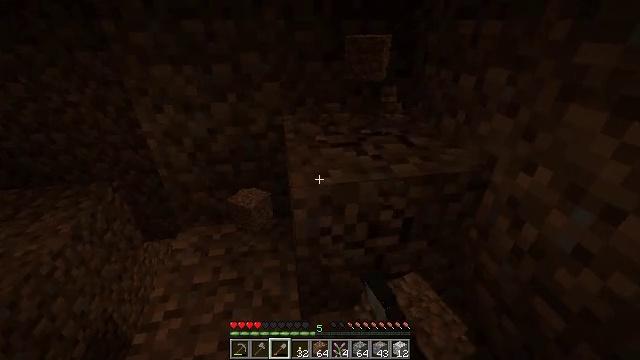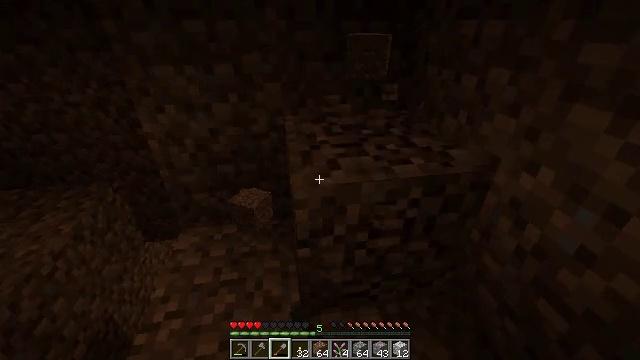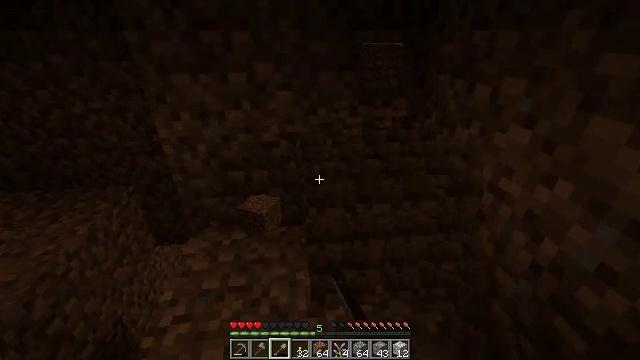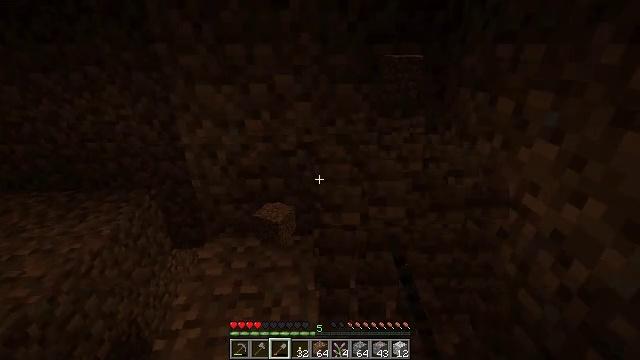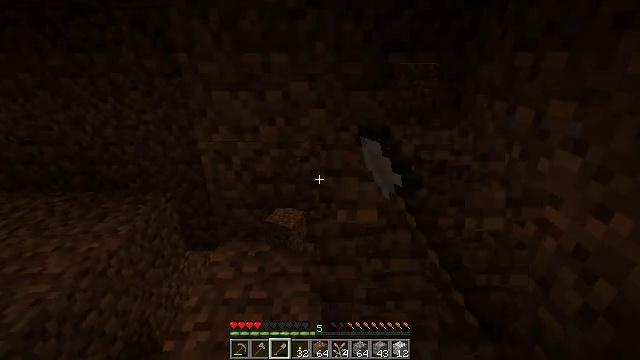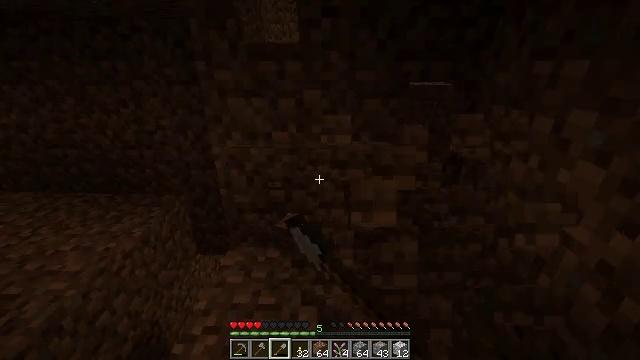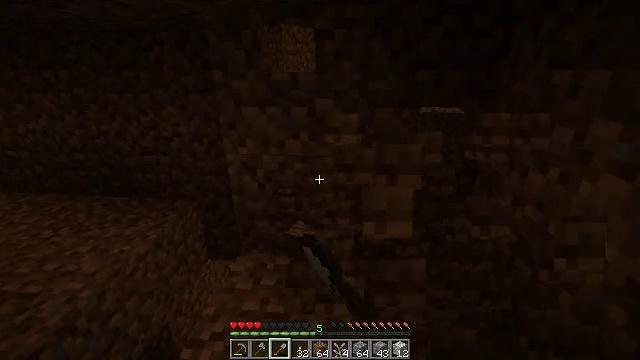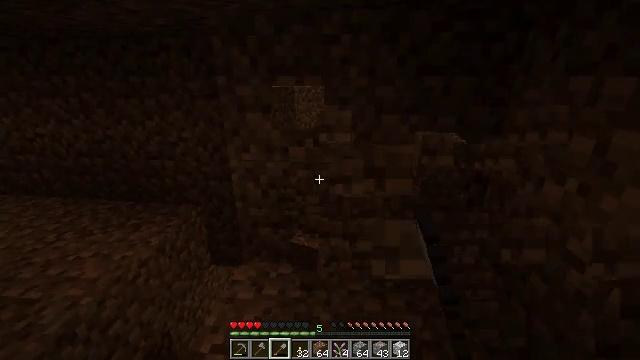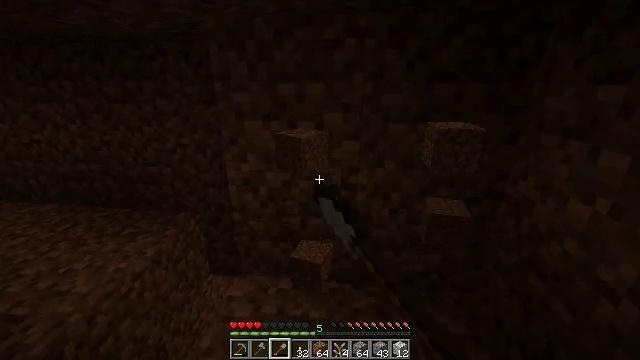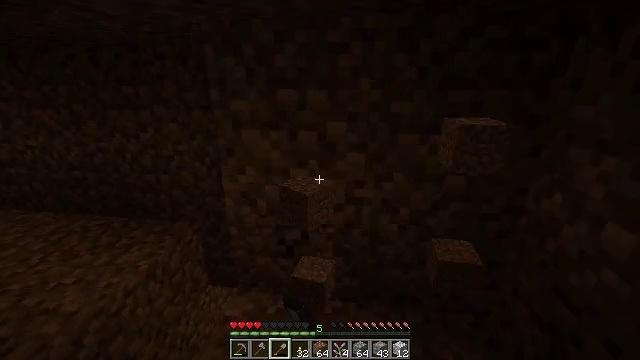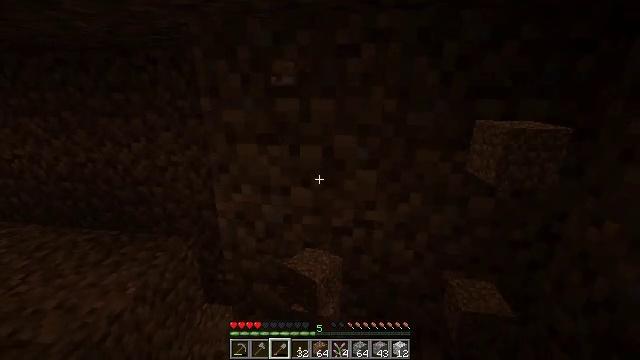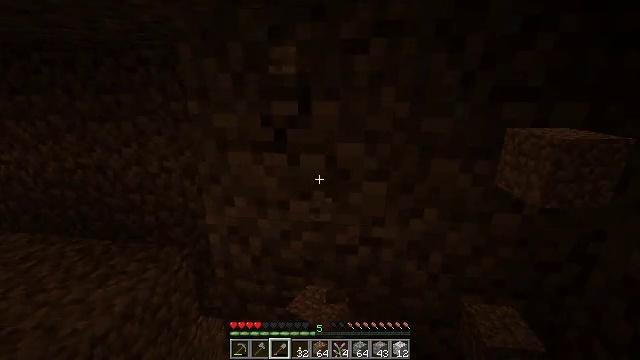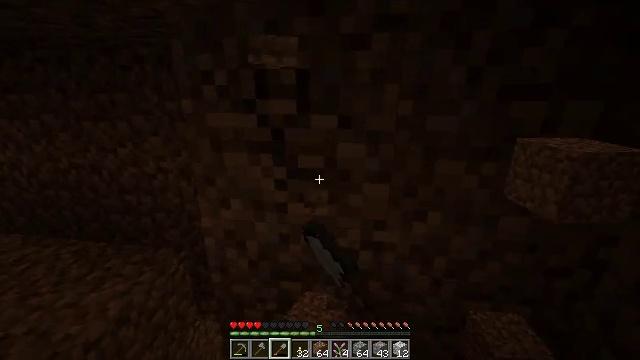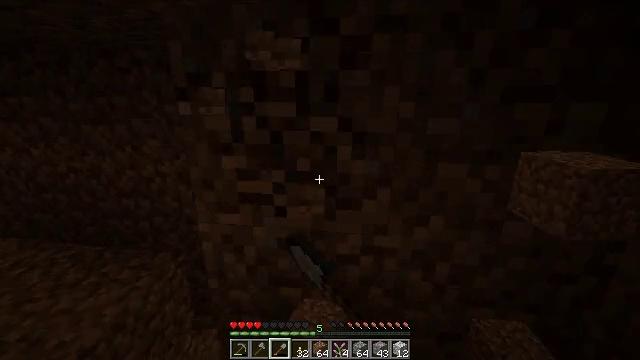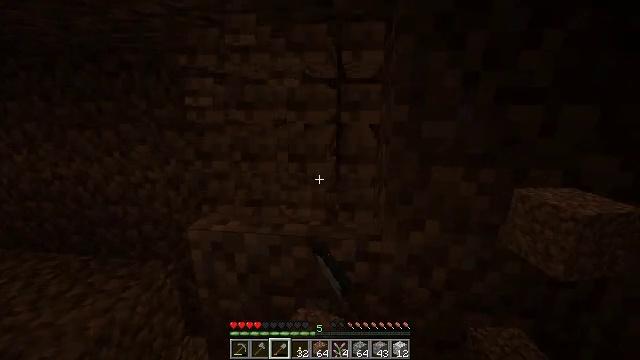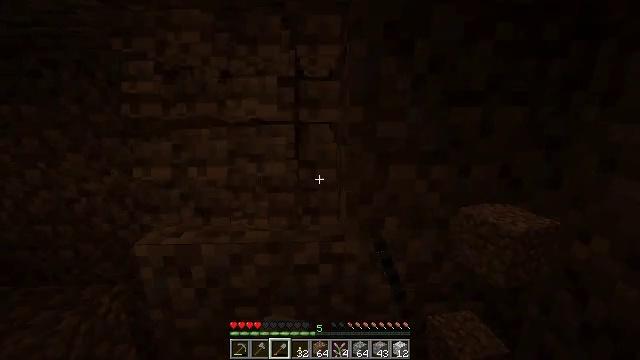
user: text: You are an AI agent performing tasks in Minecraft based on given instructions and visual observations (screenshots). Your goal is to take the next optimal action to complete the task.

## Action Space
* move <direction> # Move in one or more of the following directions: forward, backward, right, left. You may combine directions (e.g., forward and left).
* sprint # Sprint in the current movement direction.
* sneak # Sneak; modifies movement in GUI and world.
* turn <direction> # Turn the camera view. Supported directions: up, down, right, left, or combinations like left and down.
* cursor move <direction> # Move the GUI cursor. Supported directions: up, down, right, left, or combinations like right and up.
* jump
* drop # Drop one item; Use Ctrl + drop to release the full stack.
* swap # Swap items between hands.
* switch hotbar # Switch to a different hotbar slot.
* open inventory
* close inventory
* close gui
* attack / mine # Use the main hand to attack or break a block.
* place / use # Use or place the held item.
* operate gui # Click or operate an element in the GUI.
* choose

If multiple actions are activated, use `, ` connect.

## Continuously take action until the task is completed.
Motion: motion action
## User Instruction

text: Collect dirt by holding left button.
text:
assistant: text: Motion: attack / mine
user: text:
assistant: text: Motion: turn left and up, attack / mine
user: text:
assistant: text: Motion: turn left and up, attack / mine
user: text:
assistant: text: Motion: turn left and up, attack / mine
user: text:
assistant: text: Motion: turn left and up, attack / mine
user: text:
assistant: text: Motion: turn left and up, attack / mine
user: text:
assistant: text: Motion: move forward, turn left, attack / mine
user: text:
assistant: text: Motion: move forward, attack / mine
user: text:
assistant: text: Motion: move forward, attack / mine
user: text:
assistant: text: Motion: move forward, attack / mine
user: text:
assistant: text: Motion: attack / mine
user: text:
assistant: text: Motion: attack / mine
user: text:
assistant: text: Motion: attack / mine
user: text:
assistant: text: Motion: turn right and up, attack / mine
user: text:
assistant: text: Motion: turn right, attack / mine
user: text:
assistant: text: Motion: turn right, attack / mine
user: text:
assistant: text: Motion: turn right, attack / mine
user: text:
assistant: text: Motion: turn right, attack / mine
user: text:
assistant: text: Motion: turn right, attack / mine
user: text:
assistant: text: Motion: attack / mine
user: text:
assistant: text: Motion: attack / mine
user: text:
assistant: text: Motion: attack / mine
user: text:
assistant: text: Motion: turn down, attack / mine
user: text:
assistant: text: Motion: turn down, attack / mine
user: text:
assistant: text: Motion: turn down, attack / mine
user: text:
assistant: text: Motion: turn down, attack / mine
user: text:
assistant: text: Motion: turn down, attack / mine
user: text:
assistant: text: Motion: turn down, attack / mine
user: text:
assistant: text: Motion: attack / mine
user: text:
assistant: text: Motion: attack / mine